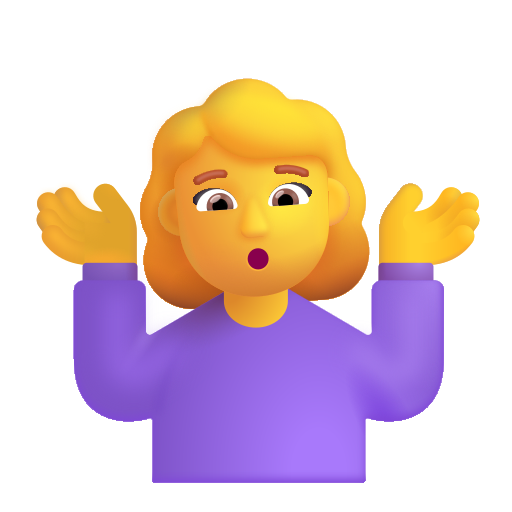
woman shrugging color default